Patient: sex F, age 74
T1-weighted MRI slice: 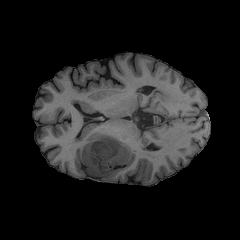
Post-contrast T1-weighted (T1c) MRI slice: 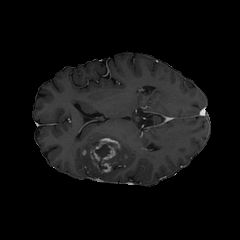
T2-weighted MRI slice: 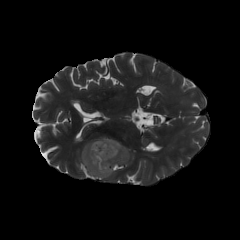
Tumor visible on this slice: yes
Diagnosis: Glioblastoma, IDH-wildtype
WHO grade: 4